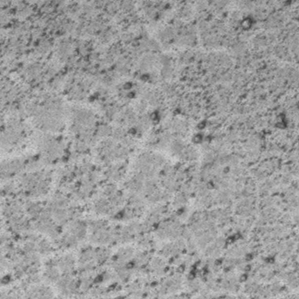
Label: frost